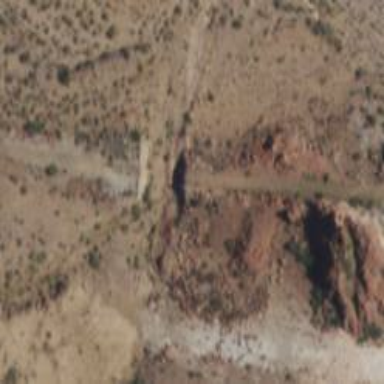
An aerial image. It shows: Abandoned railway.